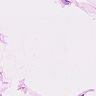
Metastatic tissue present: no